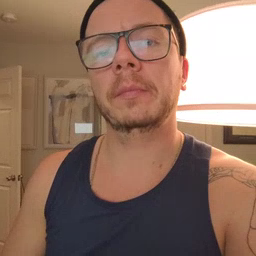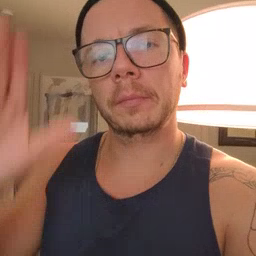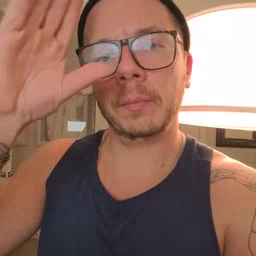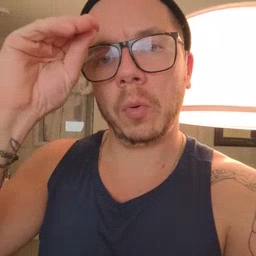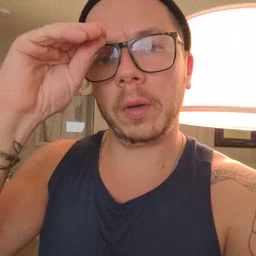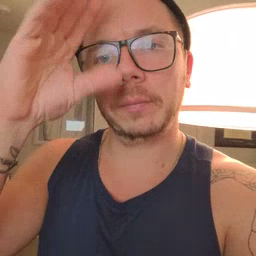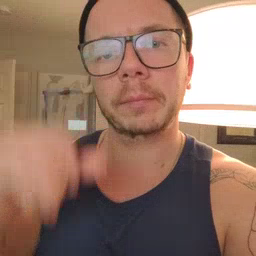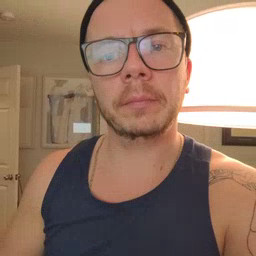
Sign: boy